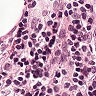
Metastatic tissue present: no